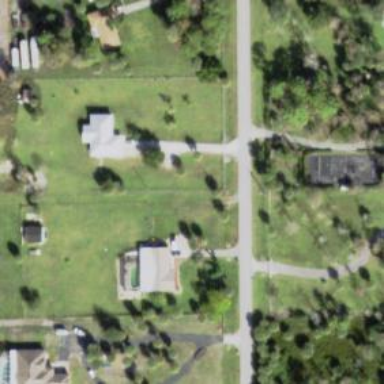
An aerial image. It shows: Driveway.